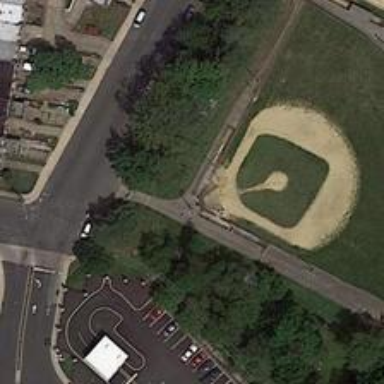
At the junction of the roads, a large baseball field comes into view .